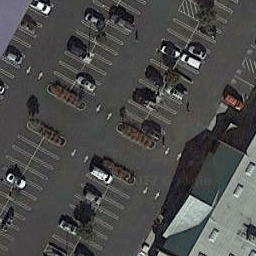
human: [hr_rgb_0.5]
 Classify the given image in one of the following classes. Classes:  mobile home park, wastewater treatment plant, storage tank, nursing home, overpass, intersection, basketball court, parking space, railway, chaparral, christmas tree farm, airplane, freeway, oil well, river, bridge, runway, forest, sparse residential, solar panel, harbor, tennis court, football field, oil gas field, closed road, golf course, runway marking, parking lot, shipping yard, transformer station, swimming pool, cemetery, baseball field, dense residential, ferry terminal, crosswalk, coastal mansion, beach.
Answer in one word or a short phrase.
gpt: parking lot